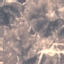
Land use / land cover: HerbaceousVegetation